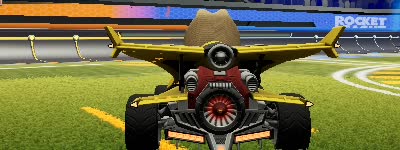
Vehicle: aftershock